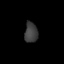
Tissue: skin
Cell type: Epithelial cells
Senescence score: 0.2459
Nuclear area (px): 268
Mean DAPI intensity: 60.179